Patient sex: M
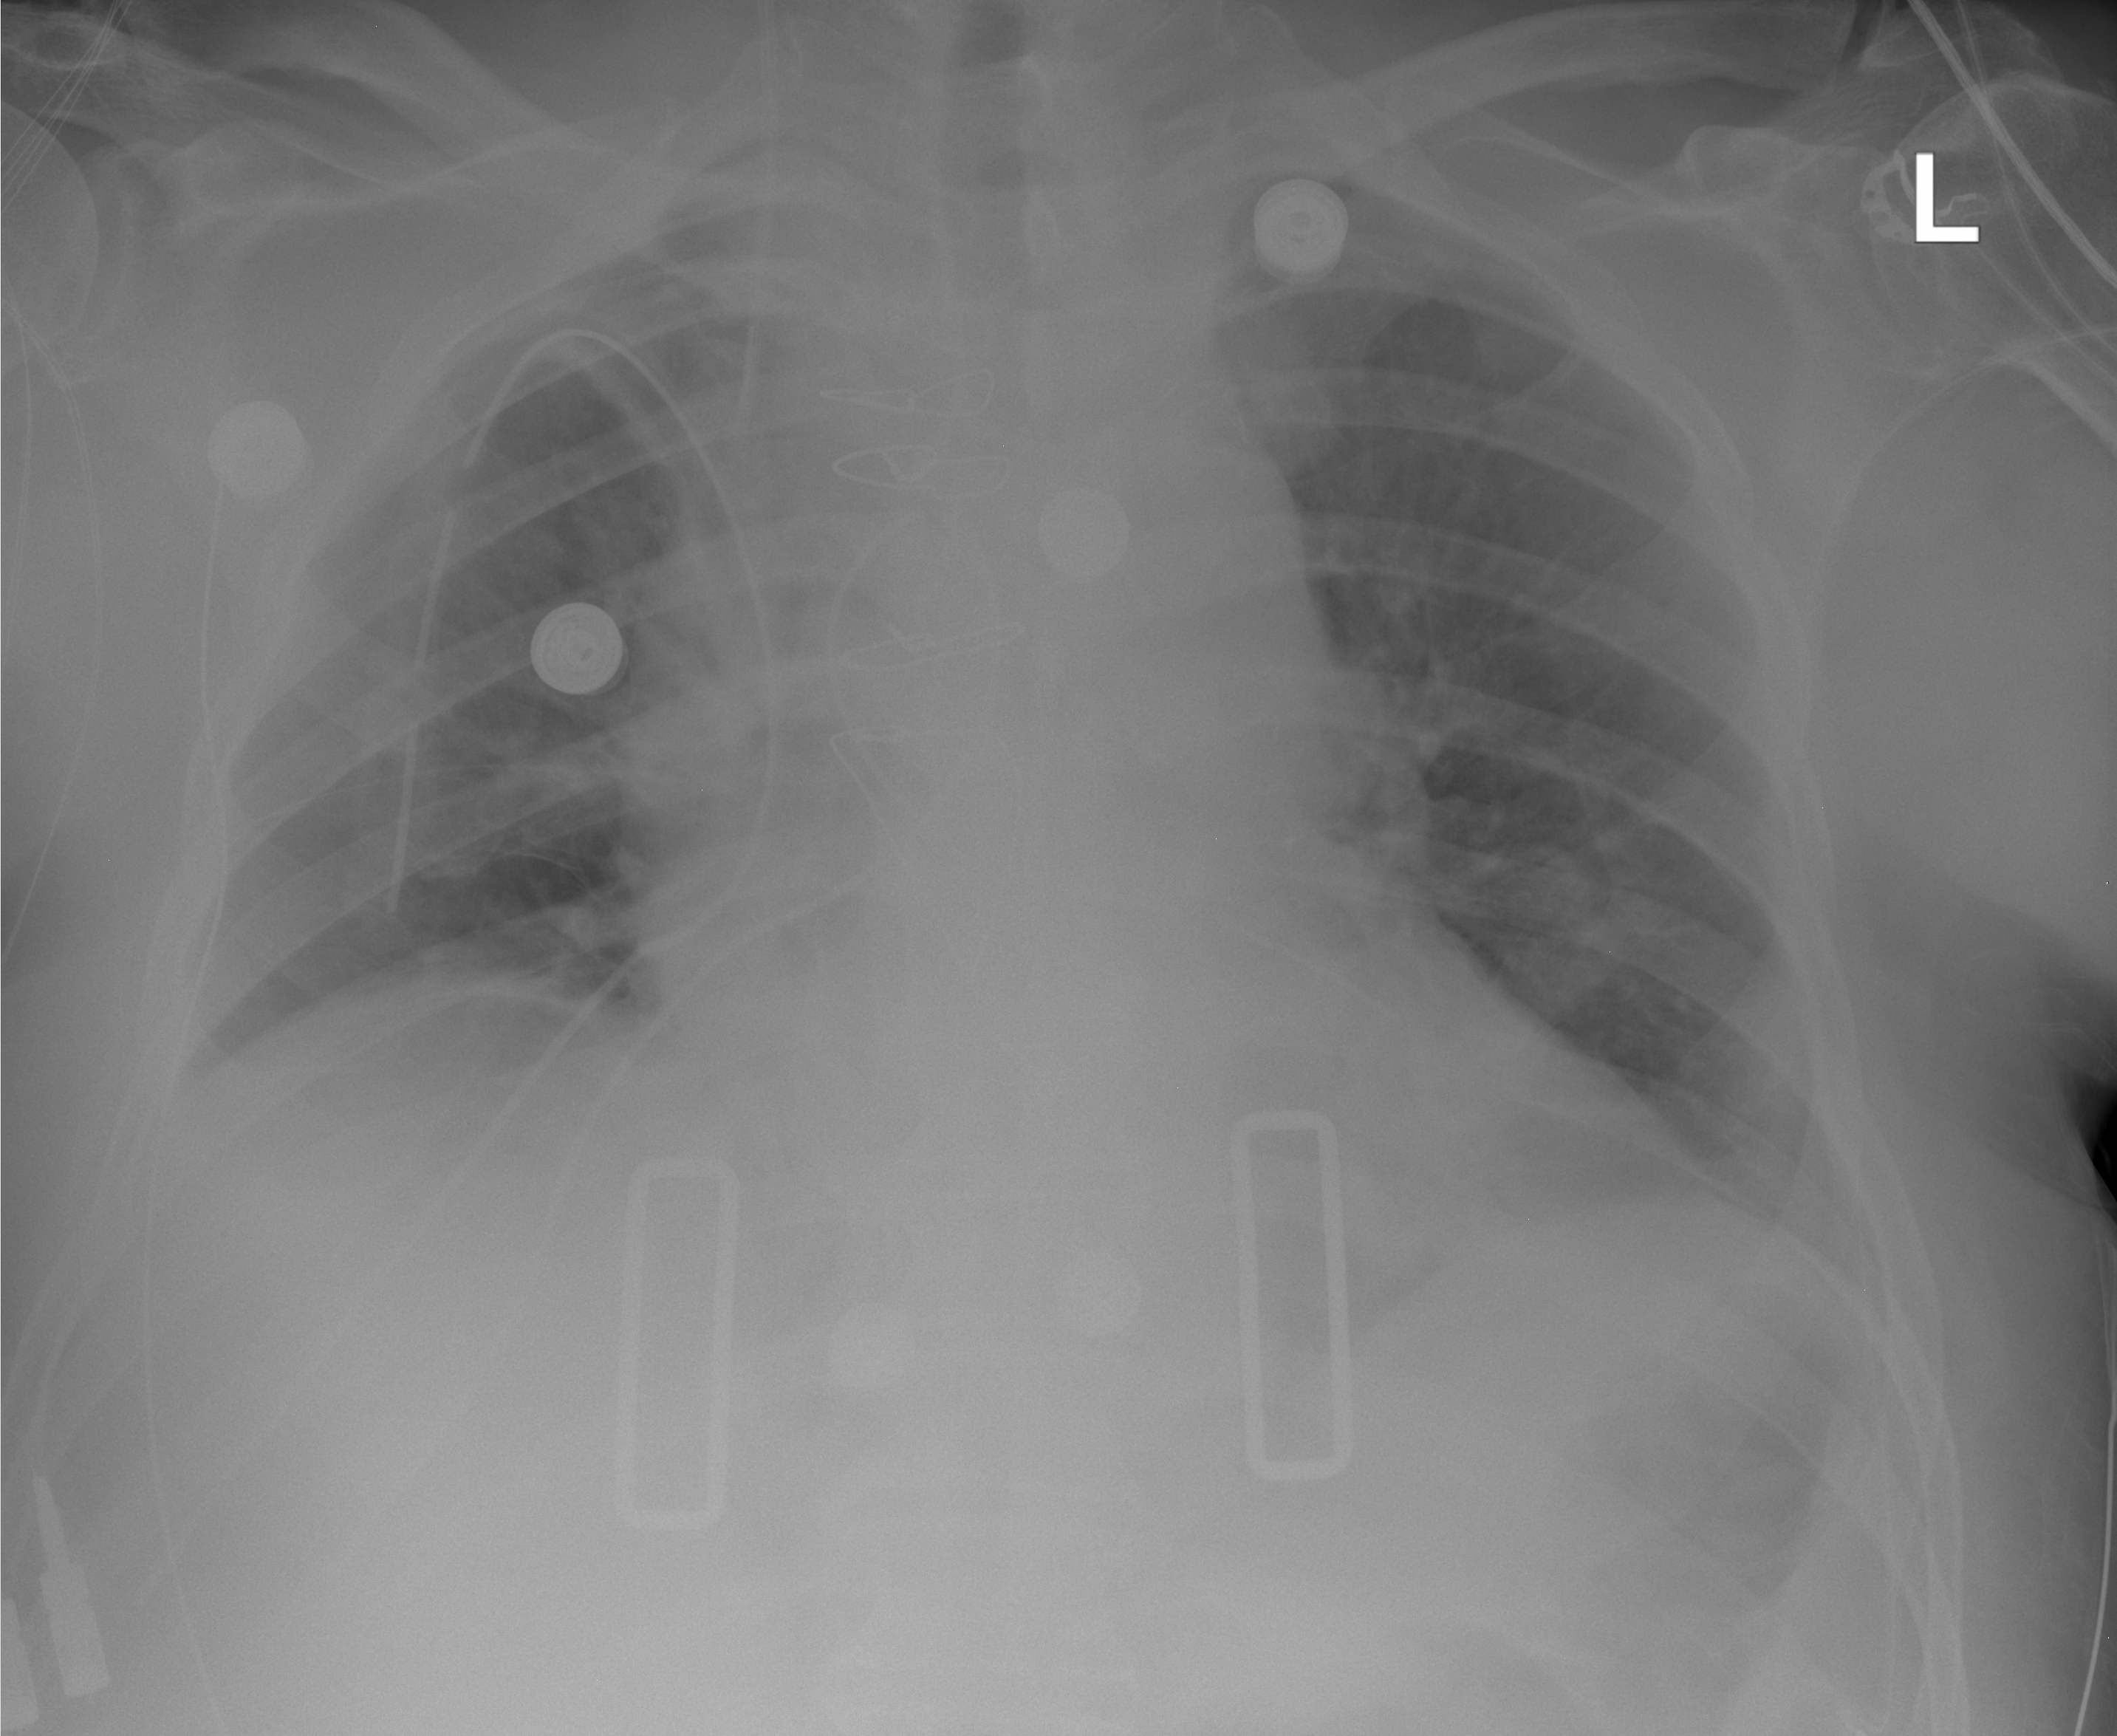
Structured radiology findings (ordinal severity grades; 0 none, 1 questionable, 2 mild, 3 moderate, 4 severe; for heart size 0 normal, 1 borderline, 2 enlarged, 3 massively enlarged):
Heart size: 2
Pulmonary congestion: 2
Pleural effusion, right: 0
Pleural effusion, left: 2
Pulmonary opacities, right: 0
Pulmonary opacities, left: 0
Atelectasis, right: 2
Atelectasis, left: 2